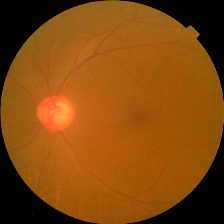
Diabetic retinopathy grade: No DR